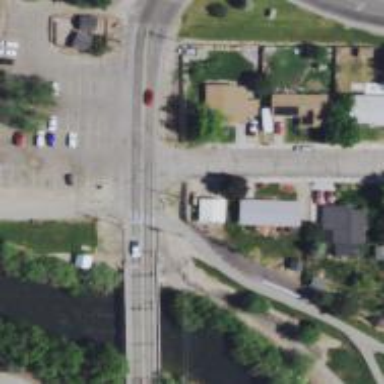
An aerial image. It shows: Marked road crossing.